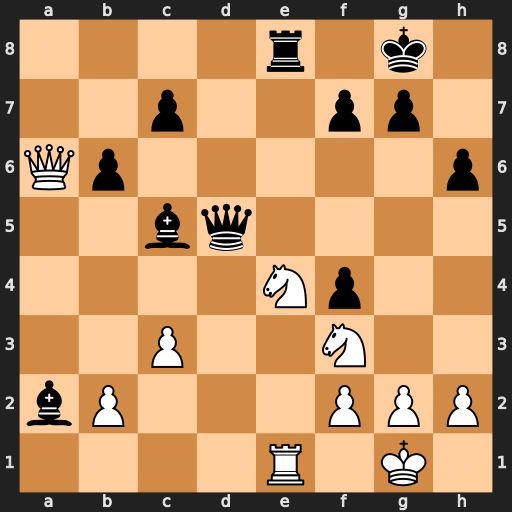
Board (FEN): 4r1k1/2p2pp1/Qp5p/2bq4/4Np2/2P2N2/bP3PPP/4R1K1
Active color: w
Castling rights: -
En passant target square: -
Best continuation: Nf6+ gxf6 Rxe8+